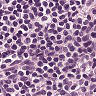
Metastatic tissue present: no